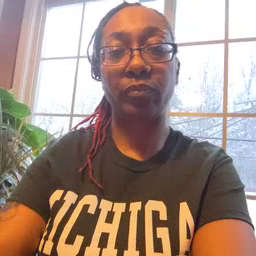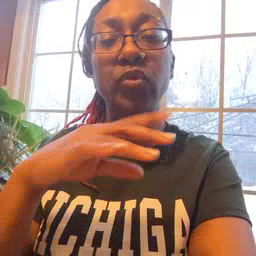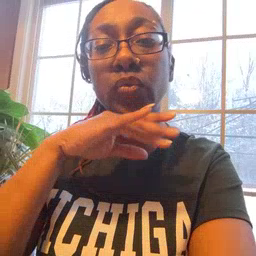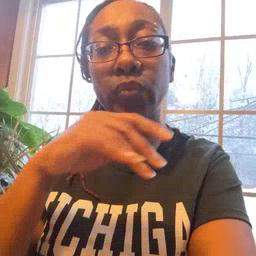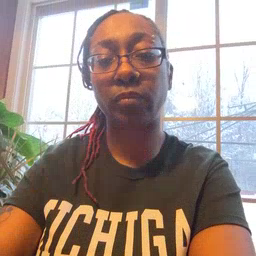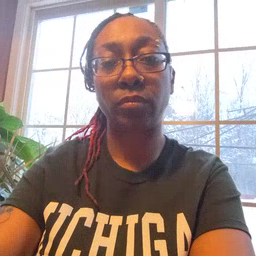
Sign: dirty